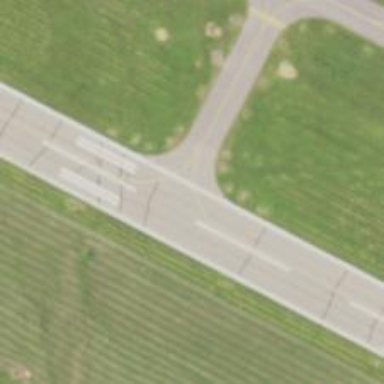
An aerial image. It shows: View of taxiway at the airport.